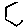
Label: hexagon